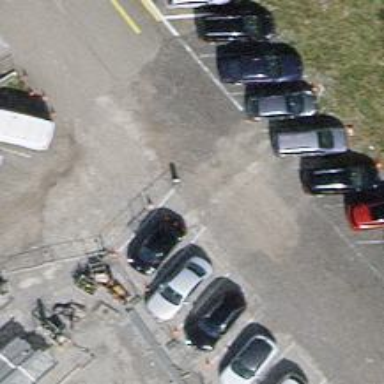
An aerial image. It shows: Parking aisle designated as service road.